Question: '''
Exception in thread "queued-resource-processor_228" java.lang.RuntimeException: Timed out while waiting for slave aapt process, make sure the aapt execute at C:\Users\Elizabeth\AppData\Local\Android\Sdk\build-tools\27.0.3\aapt2.exe can run successfully (some anti-virus may block it) or try setting environment variable SLAVE_AAPT_TIMEOUT to a value bigger than 5 seconds
at com.android.builder.png.AaptProcess.waitForReadyOrFail(AaptProcess.java:178)
at com.android.builder.internal.aapt.AaptQueueThreadContext.creation(AaptQueueThreadContext.java:56)
at com.android.builder.tasks.WorkQueue.run(WorkQueue.java:250)
at java.lang.Thread.run(Thread.java:745)
'''

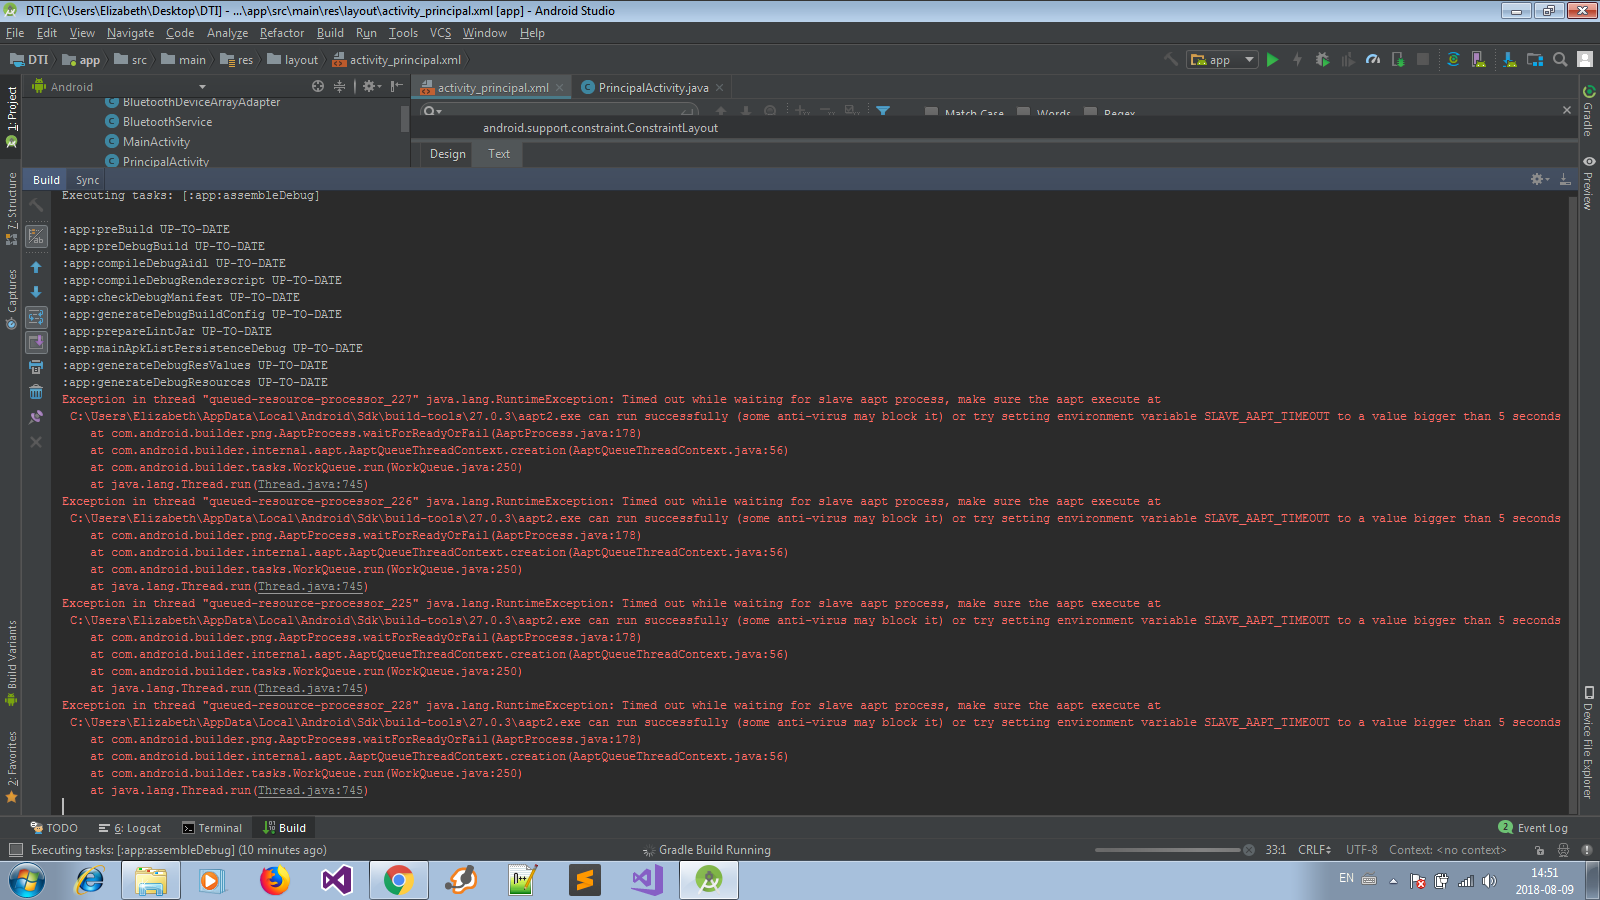
Answer: Since I do not use antivirus, I just stopped the compilation of the app and closed android studio from the . Then I reopened the project and started compiling the app, after a few minutes everything went well.